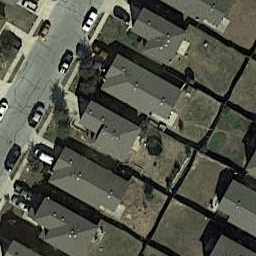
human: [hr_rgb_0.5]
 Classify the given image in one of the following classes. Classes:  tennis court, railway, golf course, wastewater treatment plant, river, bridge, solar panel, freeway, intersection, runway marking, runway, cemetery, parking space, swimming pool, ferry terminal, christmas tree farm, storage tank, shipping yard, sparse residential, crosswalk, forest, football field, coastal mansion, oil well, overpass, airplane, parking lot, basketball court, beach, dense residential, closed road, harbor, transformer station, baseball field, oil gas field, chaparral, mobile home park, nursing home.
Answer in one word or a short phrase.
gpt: dense residential